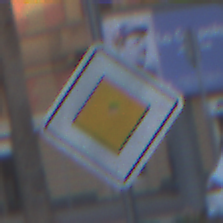
Verkehrszeichen: Vorfahrtsstrasse
Umgebung: Outdoor, Urban
Tageszeit: SunriseSunset
Wetter: PartlyCloudy
Licht: Natural
Jahreszeit: NotSpecified
Kontrast: LowContrast